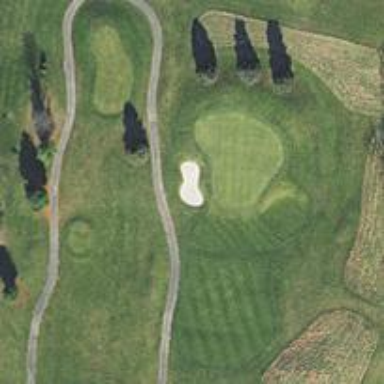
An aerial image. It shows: Golf hole.